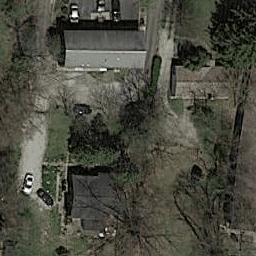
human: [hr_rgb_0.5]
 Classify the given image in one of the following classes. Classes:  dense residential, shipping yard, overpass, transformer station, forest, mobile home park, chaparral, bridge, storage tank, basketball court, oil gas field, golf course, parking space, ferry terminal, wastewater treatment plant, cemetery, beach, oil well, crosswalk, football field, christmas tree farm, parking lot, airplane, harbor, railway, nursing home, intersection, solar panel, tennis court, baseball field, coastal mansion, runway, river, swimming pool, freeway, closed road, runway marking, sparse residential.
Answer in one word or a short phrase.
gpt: sparse residential